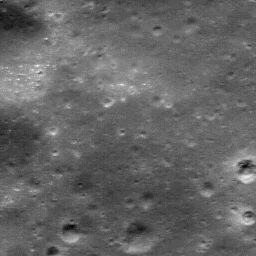
Host type: background_regolith
Lunar coordinates: latitude nan, longitude nan